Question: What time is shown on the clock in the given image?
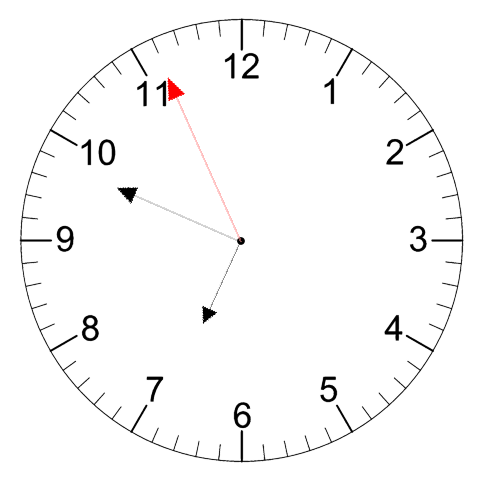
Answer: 06:48:56